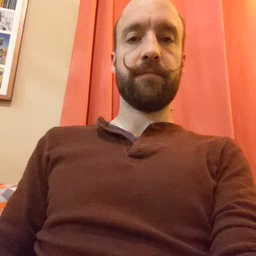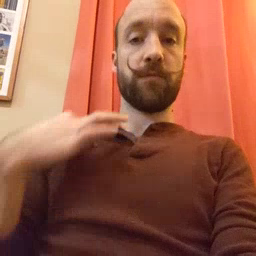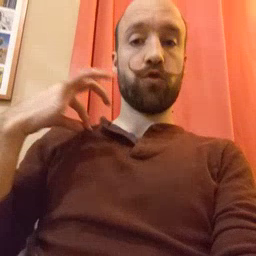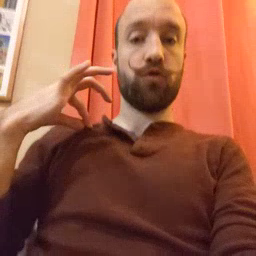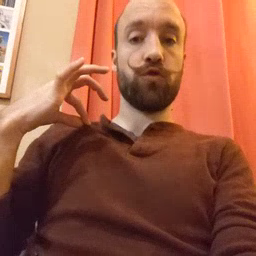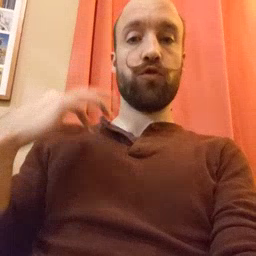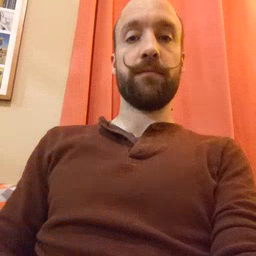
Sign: shirt